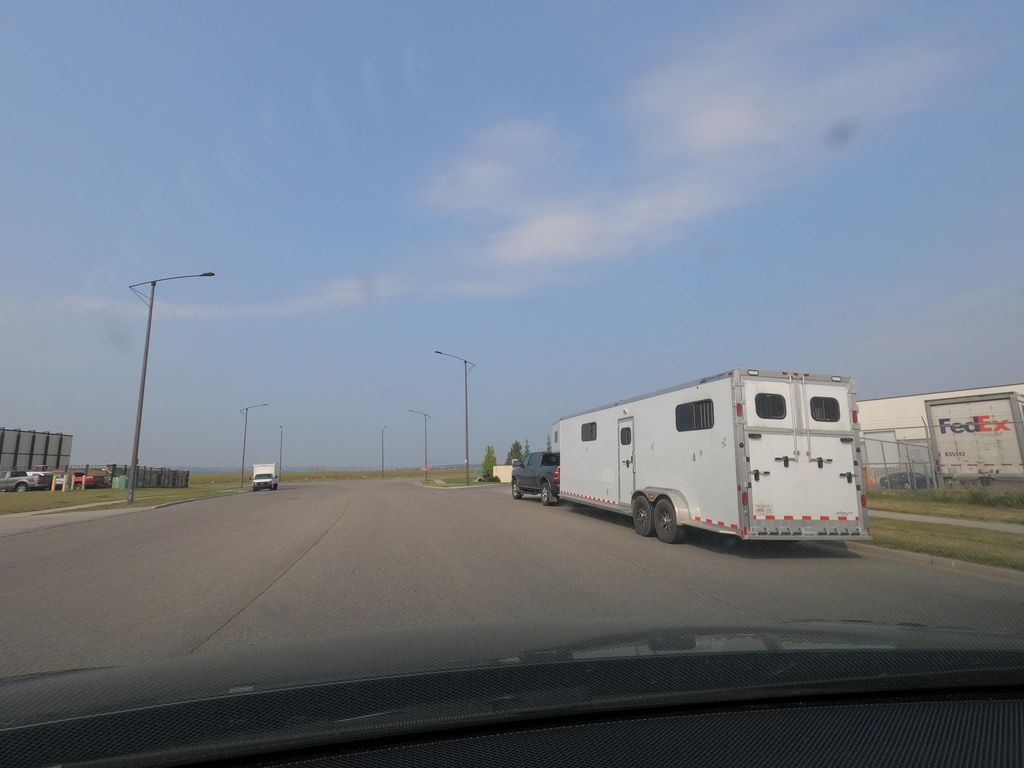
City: calgary